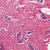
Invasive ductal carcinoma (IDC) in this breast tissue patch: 0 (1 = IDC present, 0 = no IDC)